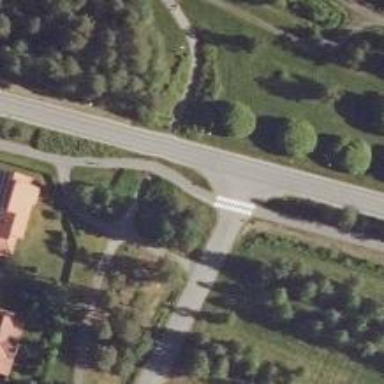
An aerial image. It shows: Cycleway.